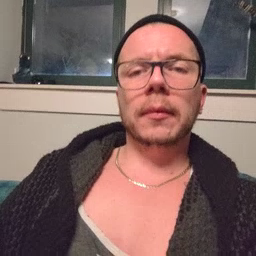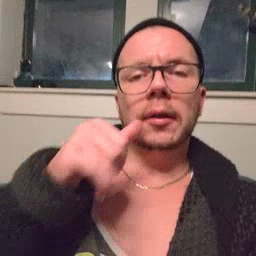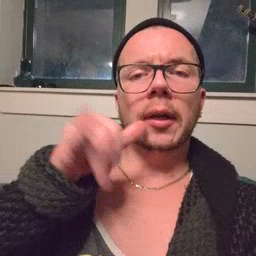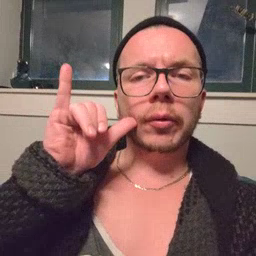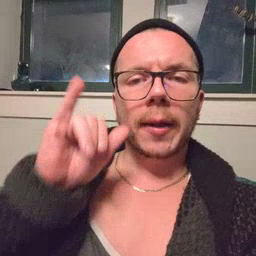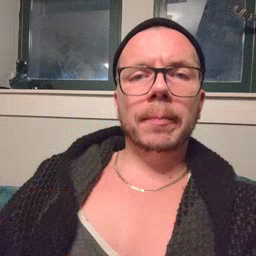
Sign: yesterday